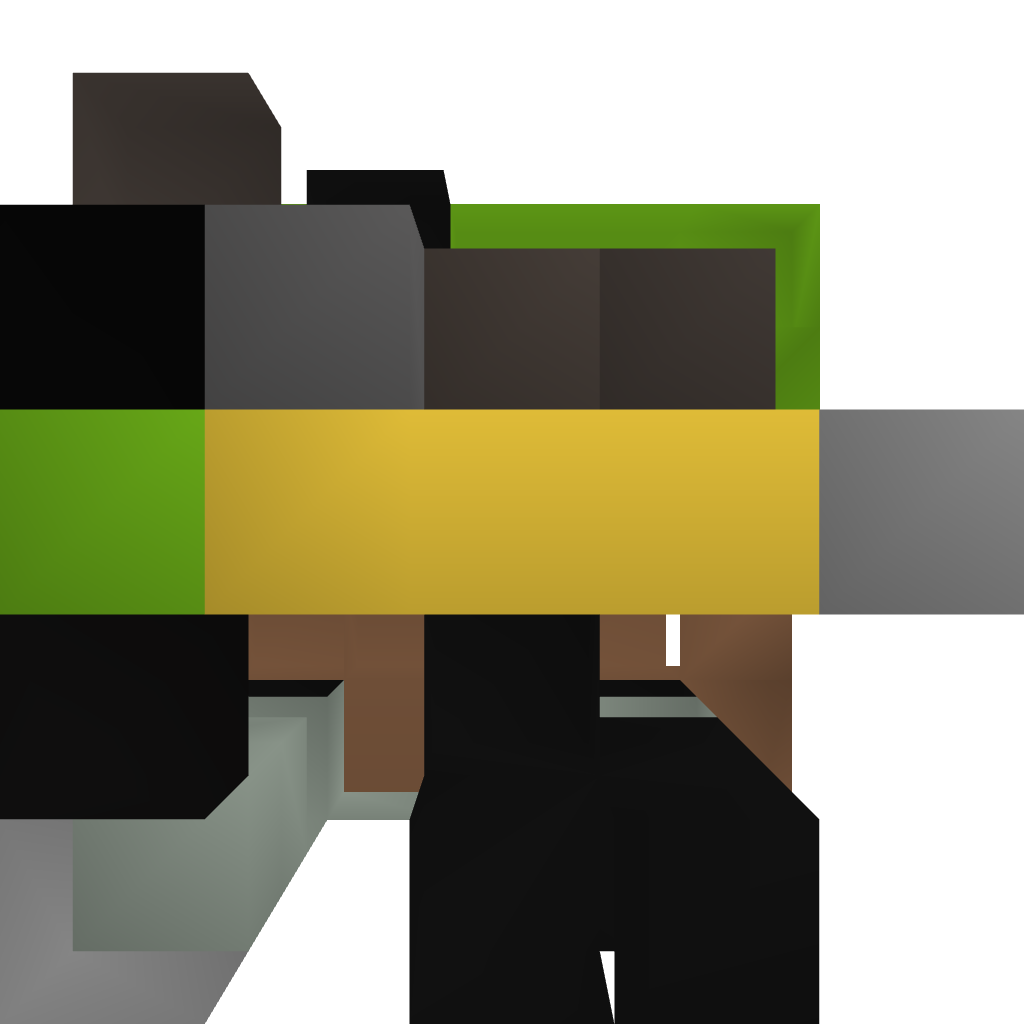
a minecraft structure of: Minecart Dispensing System